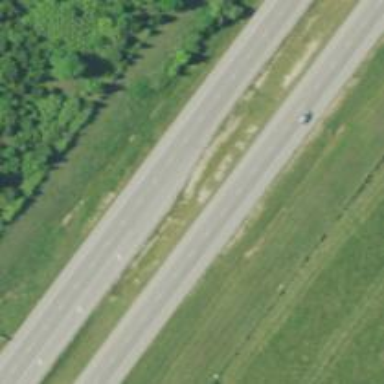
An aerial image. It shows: This image shows trunk highway that functions as expressway.